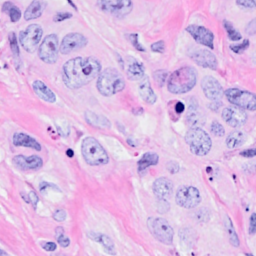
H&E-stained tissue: Breast